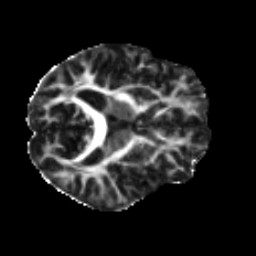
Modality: FA
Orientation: axial
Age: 71
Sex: male
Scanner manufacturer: ge
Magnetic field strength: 3 T
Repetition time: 7.8 s
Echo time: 0.0606 s